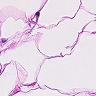
Metastatic tissue present: no